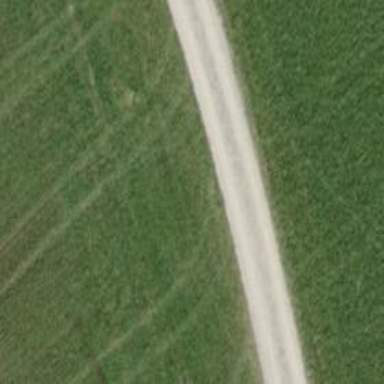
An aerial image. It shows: Track with compacted grade2 surface.